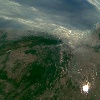
Label: land